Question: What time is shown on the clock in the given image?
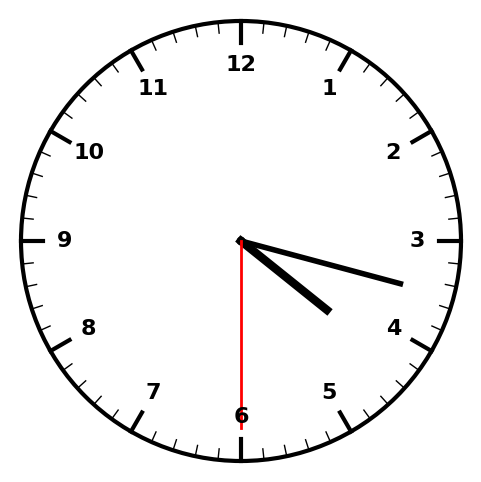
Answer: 04:17:30